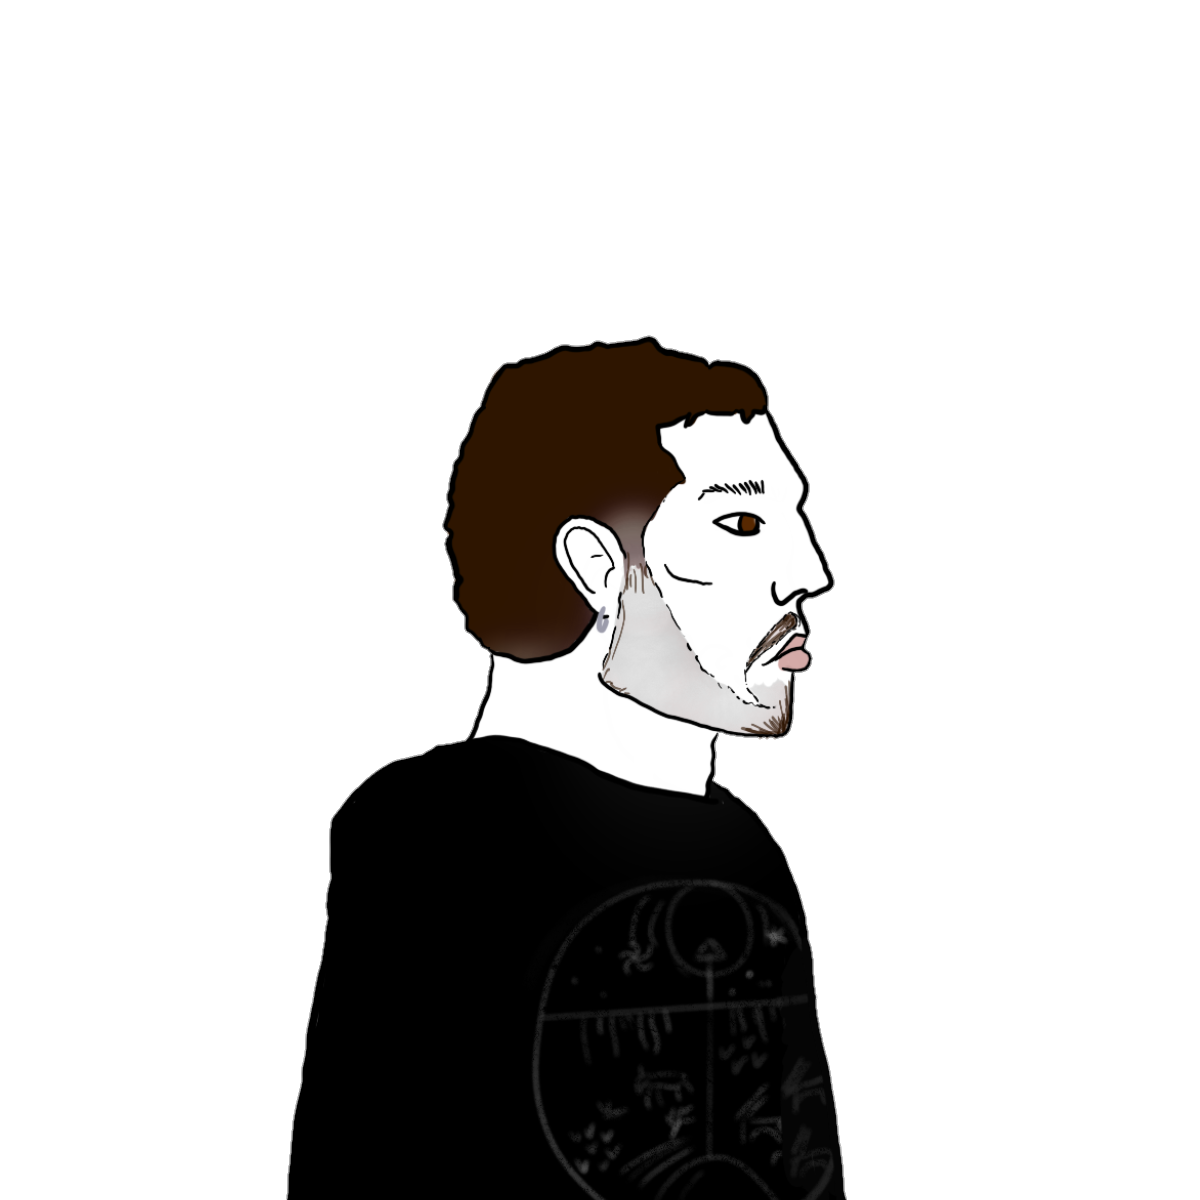
Label: 4_Yes_Chad